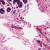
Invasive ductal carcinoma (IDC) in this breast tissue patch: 0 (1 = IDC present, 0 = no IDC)